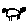
Label: cat